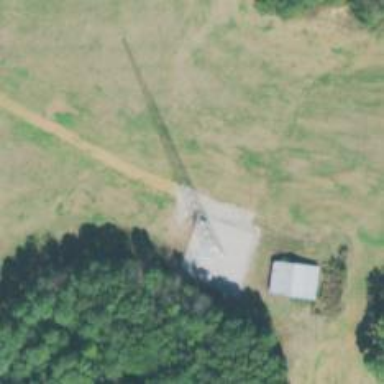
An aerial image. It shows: Man-made mast used for communication purposes.